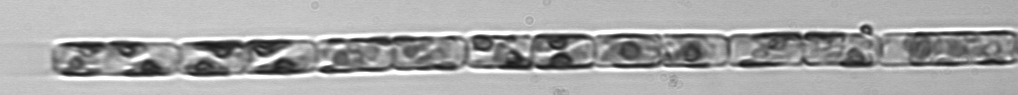
Label: Guinardia_delicatula